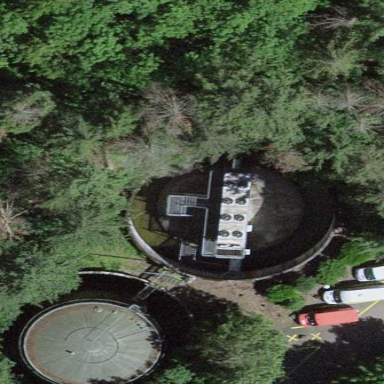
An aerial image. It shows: Storage tank that is man-made.